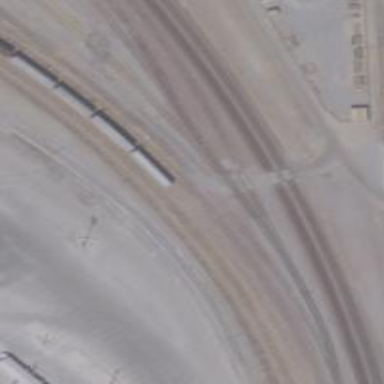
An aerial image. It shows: Railway yard used for servicing trains.